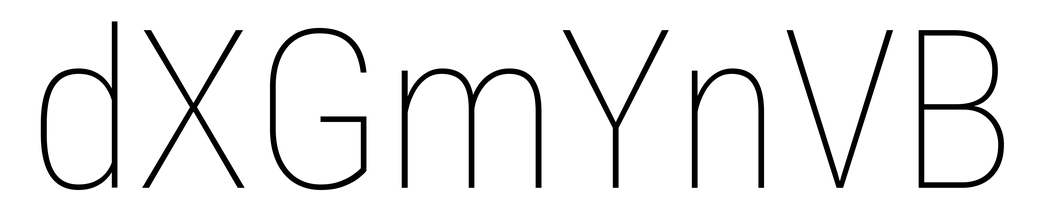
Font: Roboto_Condensed_Thin